Question: I've this following controller -
'''
<?php if ( ! defined('BASEPATH')) exit('No direct script access allowed');
class News extends CI_Controller {
public function __construct() {
parent::__construct();
$this->load->database();
$catid = $this->input->post('cat');
if(isset($catid)){
$this->filter($catid);
}
}
private function filter($catid){
$sql = "select * from news_master where instr(concat(',', 'Category', ','), ', $catid ,') <> 0 ";
echo $sql;
}
}
'''
It's called when form is submitted. If I submit the form, controller calls 'filter' function and prints '$sql'. And strange thing is that, below it I get default 404 error message.
Here's a screenshot.!
I can't understand the possible reason.
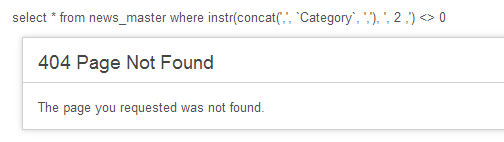
Answer: '''
<?php if ( ! defined('BASEPATH')) exit('No direct script access allowed');
class News extends CI_Controller {
public function __construct() {
parent::__construct();
$this->load->database();
}
public function index()
{
$catid = $this->input->post('cat');
if(isset($catid)){
$this->filter($catid);
}
}
private function filter($catid){
$sql = "select * from news_master where instr(concat(',', 'Category', ','), ', $catid ,') <> 0 ";
echo $sql;
}
}
'''
Just noticed your calling it from the constructor function. It should be in the index function.